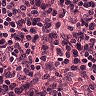
Metastatic tissue present: no